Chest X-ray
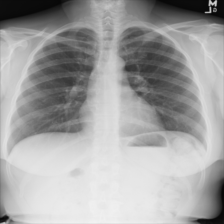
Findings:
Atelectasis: negative
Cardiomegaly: negative
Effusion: negative
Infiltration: negative
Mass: negative
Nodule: negative
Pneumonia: negative
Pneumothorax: negative
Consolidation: negative
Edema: negative
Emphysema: negative
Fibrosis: negative
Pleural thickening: negative
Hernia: negative